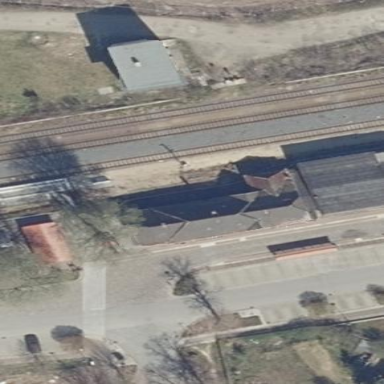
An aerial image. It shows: Train station building with half-hipped roof shape.